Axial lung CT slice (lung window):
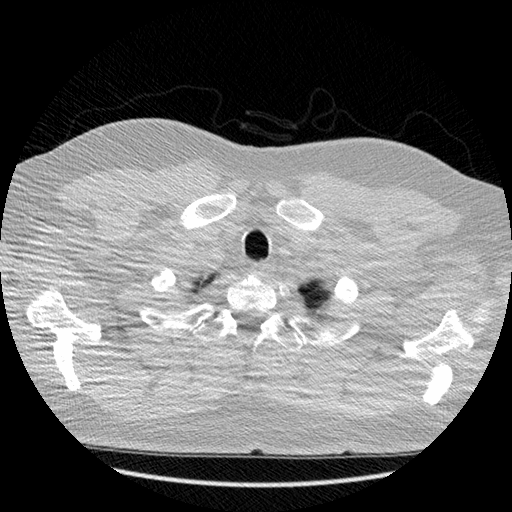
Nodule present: no